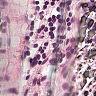
Metastatic tissue present: no